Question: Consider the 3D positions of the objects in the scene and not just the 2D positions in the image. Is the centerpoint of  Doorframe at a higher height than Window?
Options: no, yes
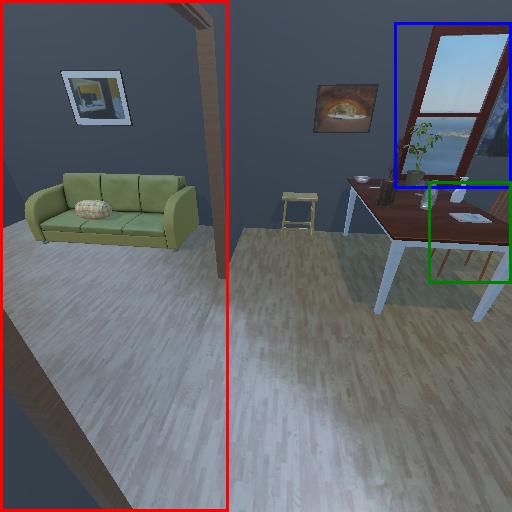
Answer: no